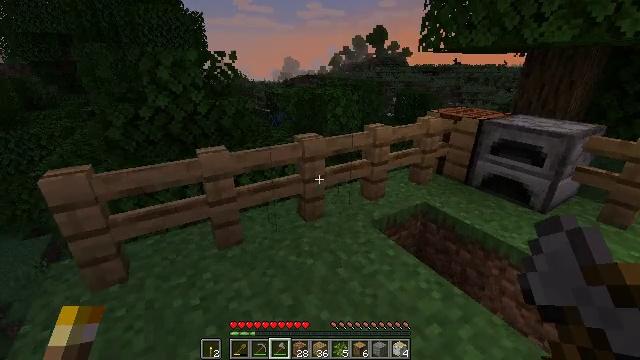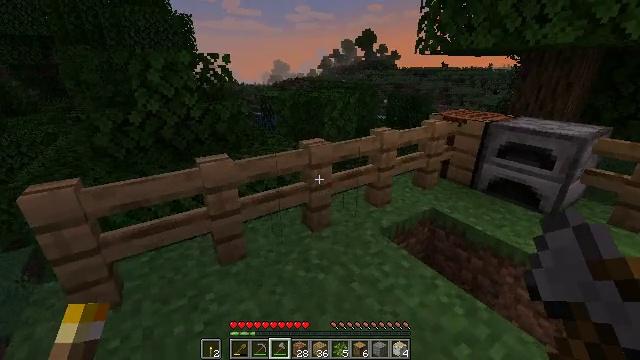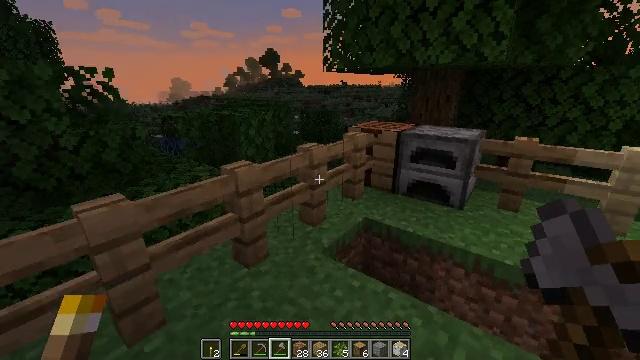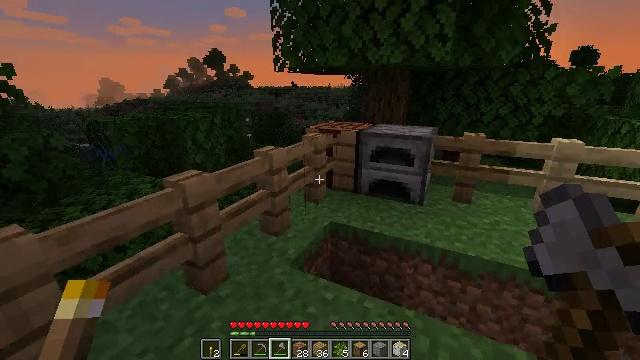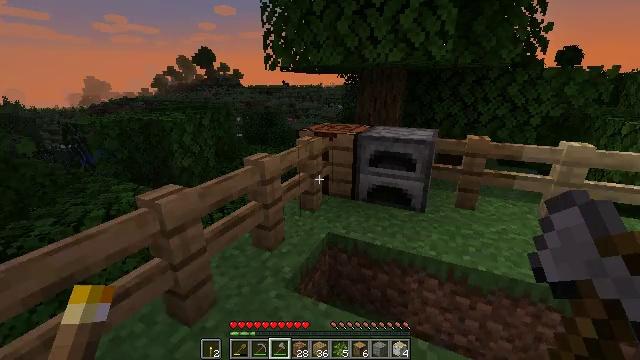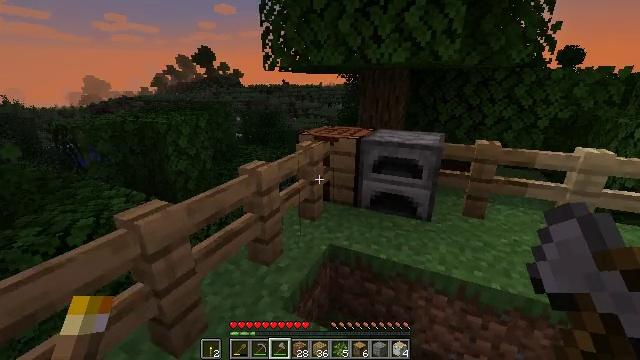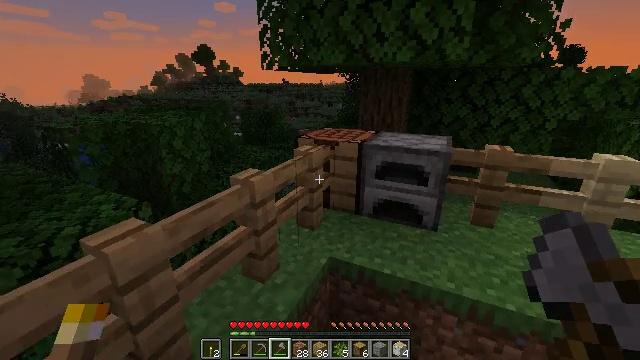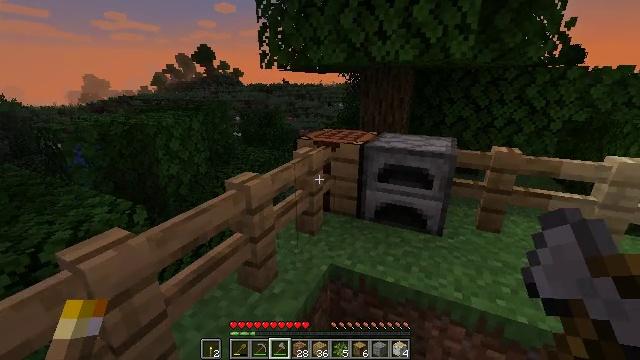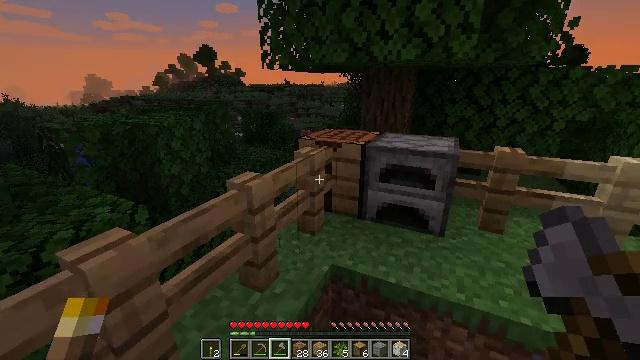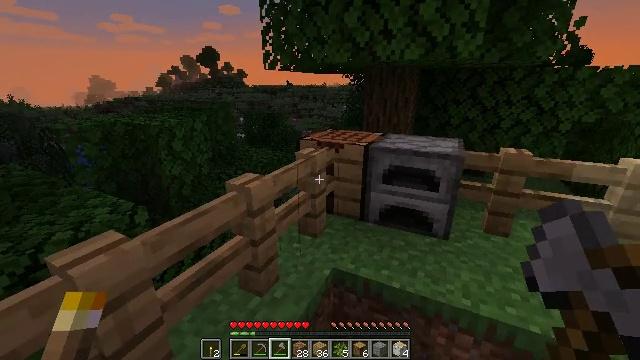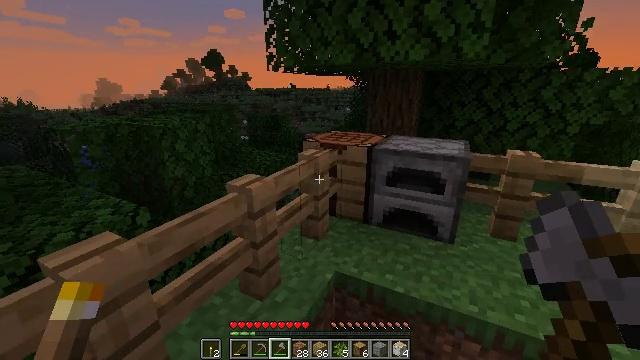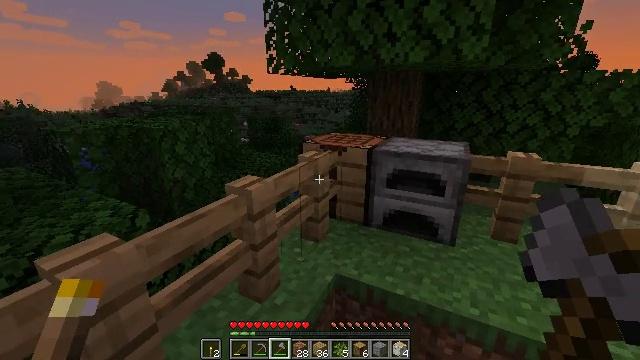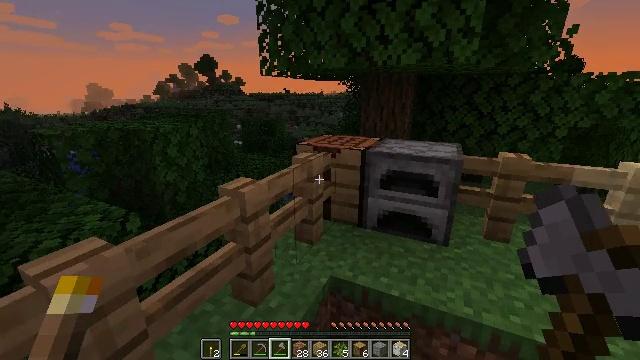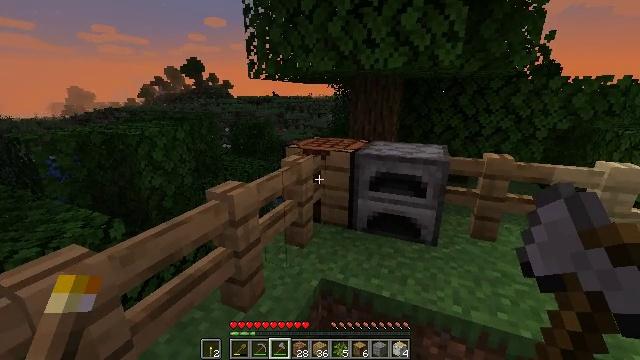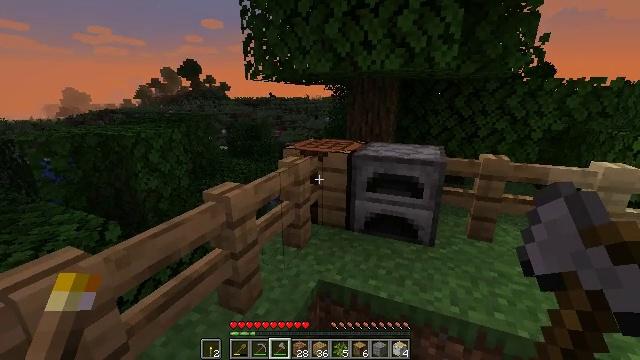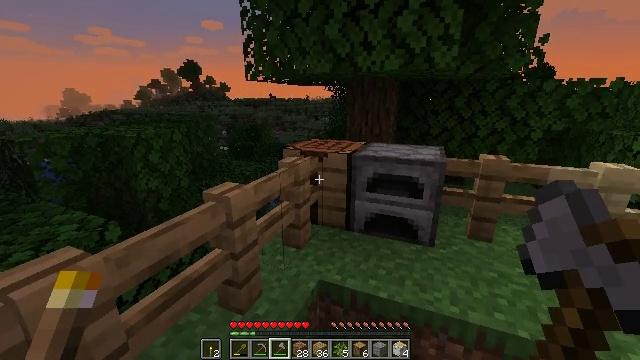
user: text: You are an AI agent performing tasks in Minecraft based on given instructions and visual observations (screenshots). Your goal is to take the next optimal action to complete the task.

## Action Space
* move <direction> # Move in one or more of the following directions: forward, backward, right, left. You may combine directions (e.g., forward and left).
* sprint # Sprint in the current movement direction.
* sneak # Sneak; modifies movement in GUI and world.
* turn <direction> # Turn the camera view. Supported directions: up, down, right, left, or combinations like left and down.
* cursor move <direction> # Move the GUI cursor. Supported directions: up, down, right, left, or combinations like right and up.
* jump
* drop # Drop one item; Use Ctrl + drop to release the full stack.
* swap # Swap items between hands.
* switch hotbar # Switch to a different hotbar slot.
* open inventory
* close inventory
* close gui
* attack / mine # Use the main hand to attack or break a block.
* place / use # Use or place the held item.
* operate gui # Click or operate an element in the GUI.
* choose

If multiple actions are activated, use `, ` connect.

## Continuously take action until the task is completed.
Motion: motion action
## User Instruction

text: Use the crafting table to make an oak fence.
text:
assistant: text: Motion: move forward, turn right
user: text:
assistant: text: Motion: move forward, turn right and up
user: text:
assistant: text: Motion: move forward, turn right
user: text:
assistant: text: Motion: move forward, turn right
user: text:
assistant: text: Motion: move forward
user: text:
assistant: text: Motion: move forward
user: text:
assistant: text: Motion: no_op
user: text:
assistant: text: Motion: no_op
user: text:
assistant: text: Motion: no_op
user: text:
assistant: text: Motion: no_op
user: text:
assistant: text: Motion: no_op
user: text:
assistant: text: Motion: turn right
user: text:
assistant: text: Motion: turn right
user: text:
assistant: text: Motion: no_op
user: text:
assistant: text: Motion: no_op
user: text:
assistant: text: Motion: no_op
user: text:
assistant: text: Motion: no_op
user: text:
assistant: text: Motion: no_op
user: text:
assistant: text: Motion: no_op
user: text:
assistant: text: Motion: turn right
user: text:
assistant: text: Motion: turn right
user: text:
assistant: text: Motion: no_op
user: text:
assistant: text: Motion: no_op
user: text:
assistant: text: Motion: no_op
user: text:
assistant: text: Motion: use / place
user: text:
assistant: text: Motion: use / place
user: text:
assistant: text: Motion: use / place
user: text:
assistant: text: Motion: use / place
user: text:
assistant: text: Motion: use / place
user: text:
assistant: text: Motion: open gui